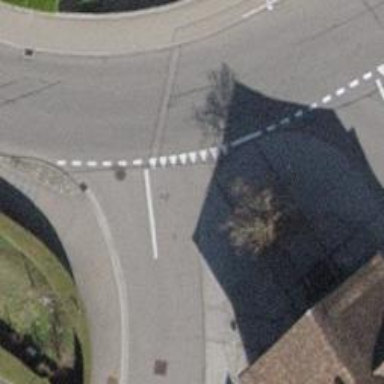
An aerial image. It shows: Kerb barrier.